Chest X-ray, AP view. Patient: 62 years old, sex F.
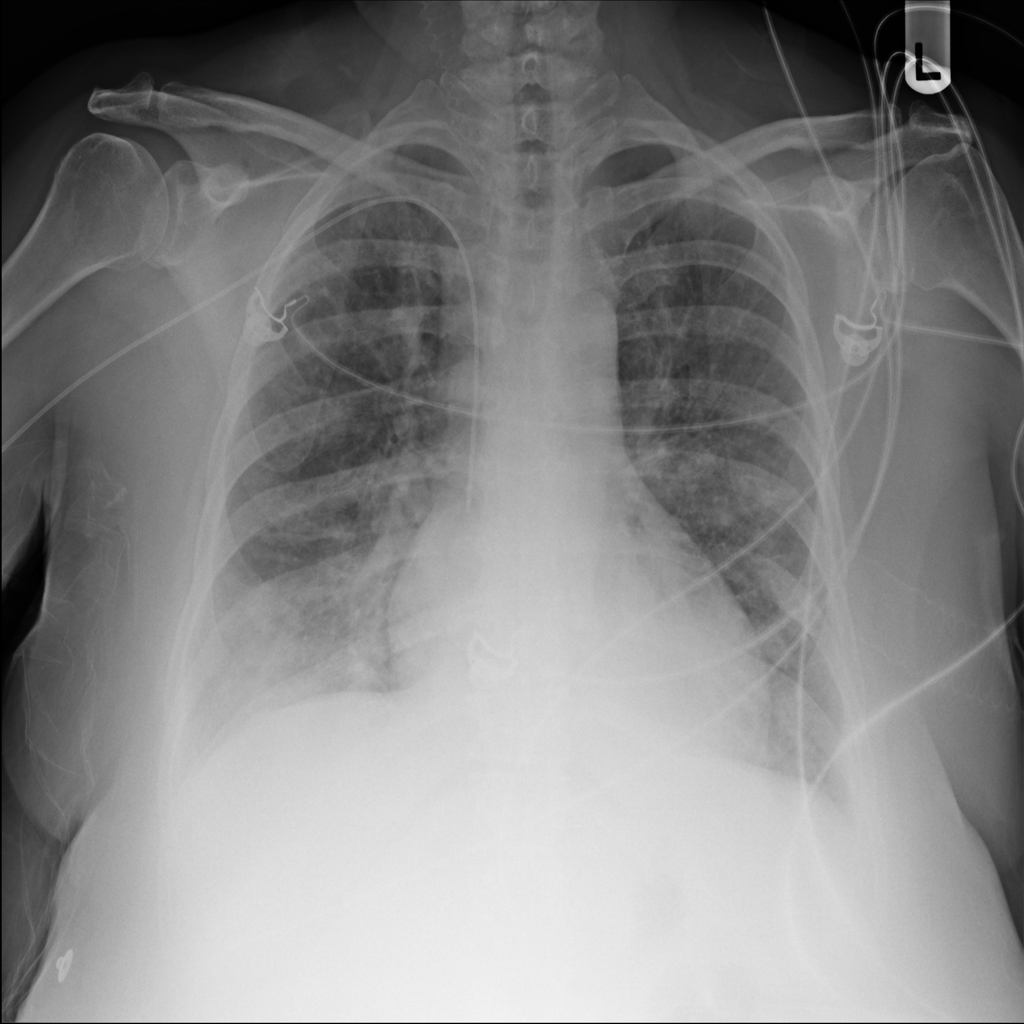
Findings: Infiltration